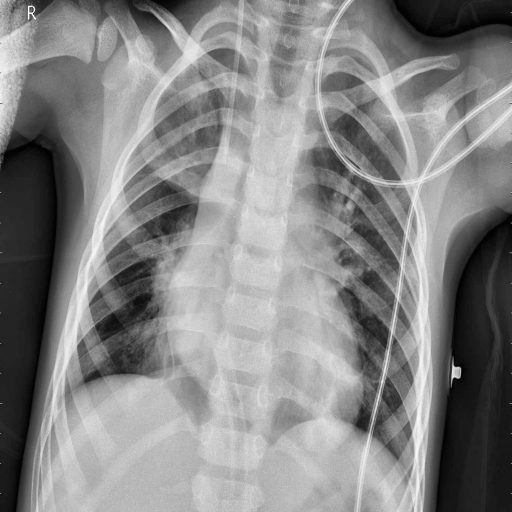
Finding: PNEUMONIA